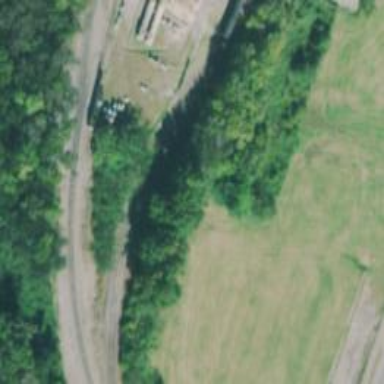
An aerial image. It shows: Rail spur service.